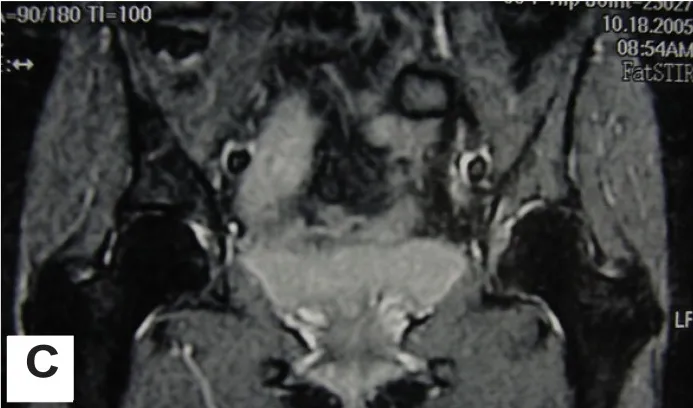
STIR images , suggesting bone marrow edema, associated with the fracture.
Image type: radiology (mri)